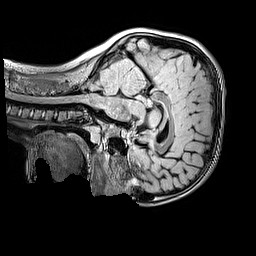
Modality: FLAIR
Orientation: sagittal
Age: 11
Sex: female
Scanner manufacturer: siemens
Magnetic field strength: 3 T
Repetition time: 5 s
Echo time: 0.388 s